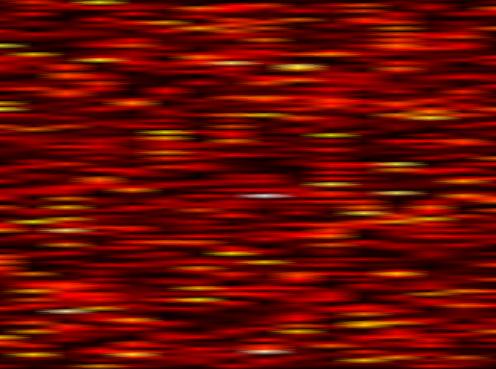
Label: FBMC